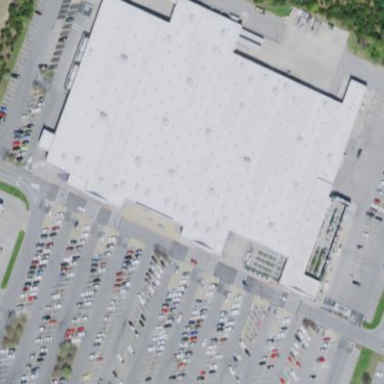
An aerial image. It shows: Retail building housing supermarket.